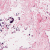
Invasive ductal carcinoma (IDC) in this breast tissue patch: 0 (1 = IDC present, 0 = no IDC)